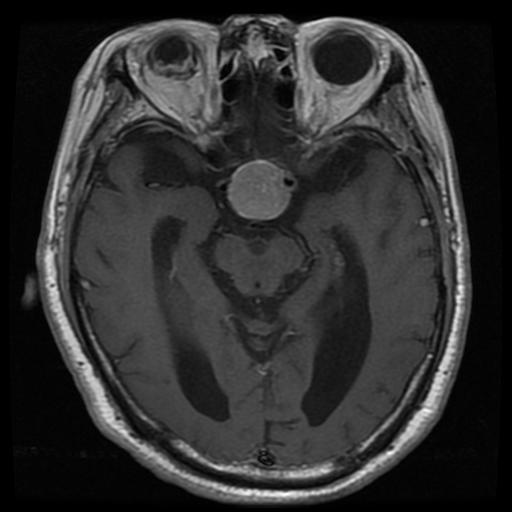
Label: pituitary